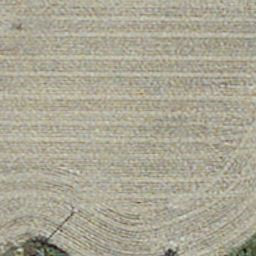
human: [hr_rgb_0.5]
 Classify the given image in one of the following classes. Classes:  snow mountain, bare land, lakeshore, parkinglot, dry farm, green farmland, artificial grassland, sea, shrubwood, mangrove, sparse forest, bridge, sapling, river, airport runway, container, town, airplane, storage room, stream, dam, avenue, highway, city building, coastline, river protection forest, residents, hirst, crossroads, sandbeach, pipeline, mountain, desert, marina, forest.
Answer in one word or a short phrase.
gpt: dry farm